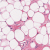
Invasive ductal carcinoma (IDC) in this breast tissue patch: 0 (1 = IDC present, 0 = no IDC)